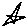
Label: star